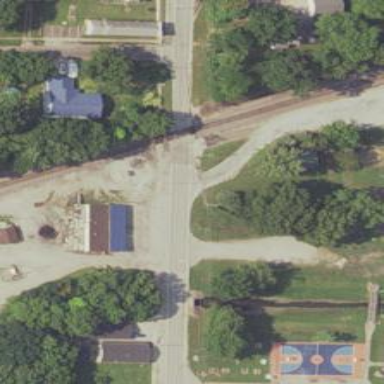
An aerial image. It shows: Railway crossing with lights.